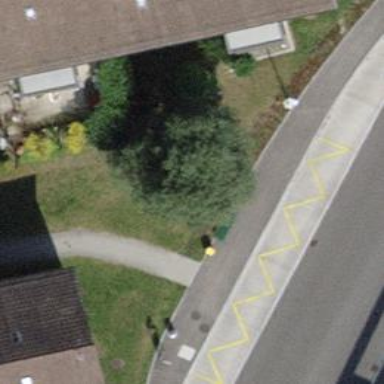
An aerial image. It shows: Post box is visible.